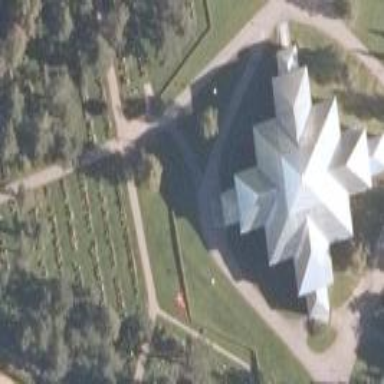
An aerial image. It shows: Place of worship that is the world's third largest wooden church.